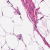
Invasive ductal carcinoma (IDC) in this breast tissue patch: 0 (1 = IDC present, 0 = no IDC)